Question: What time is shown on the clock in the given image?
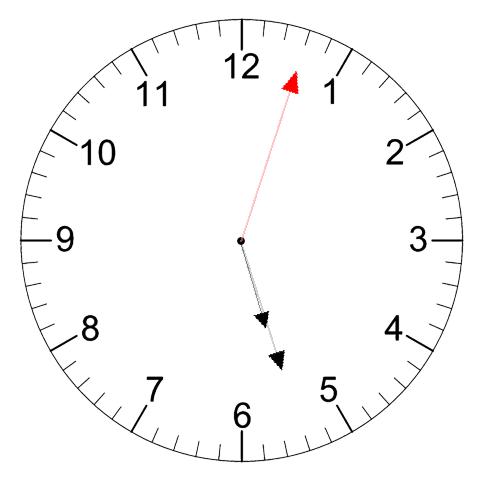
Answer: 05:27:03